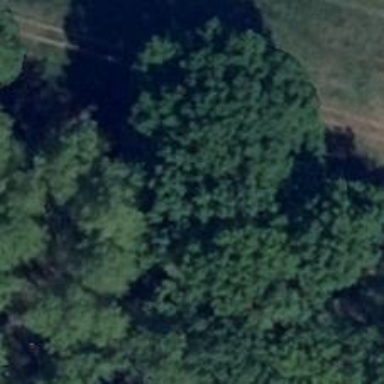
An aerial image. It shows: Hunting stand.